Interaction volume radius: 5 \u00c5
Interaction volume height: 15 \u00c5
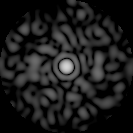
Disorder parameter: 0.8473